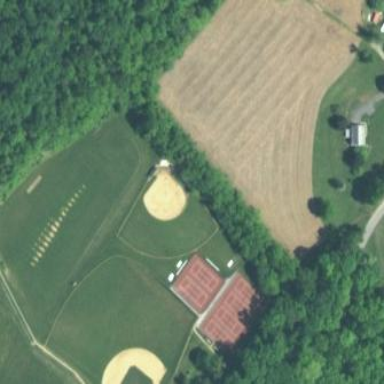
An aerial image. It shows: Softball pitch for leisure sports.